Question: Can someone help me on the way with a 'SELECT' (or more if needed) and some php 'loops'. I've been trying to come up with a solution for 2 days now.
There's this 12 column grid I use which is 'movable' and 'resizable'. I store the data of it, such as , , , .
Here is an example of the database table 'elements':
'''
| id | page_id | element_type | element_x | element_y | width | height | element_content
----------------------------------------------------------------------------------------
| 45 | 1 | title | 0 | 0 | 12 | 1 | Content
| 70 | 1 | button | 6 | 2 | 6 | 1 | Content
| 23 | 1 | form | 4 | 1 | 4 | 1 | Content
| 55 | 1 | rich-textfield 0 | 1 | 4 | 1 | Content
| 101| 1 | gallery | 8 | 1 | 4 | 1 | Content
'''
As you can see the height doesn't matter because it's always '1'.
This example structure would show this in my resizable grid:

So far I got this to 'SELECT' the grid items:
'''
$id = 1;
$selectElements = $conn->prepare("SELECT * FROM 'elements' WHERE 'page_id' = :id");
$selectElements->bindParam(':id', $id, PDO::PARAM_STR);
$selectElements->execute();
'''
What I have in mind is something like
'''
foreach element_y
<div class="row">
// loop to loop thru all element_x's per element_y
</div>
endforeach
'''
Note that every element_y number needs to be outputted just one time each. so instead of:
0 - 1 - 1 - 1 - 2 it should be
Is it possible to make what I have in mind or am I thinking the complete wrong way? :) Highly appreciated!
P.S. If the question is not clear enough tell me, I will change my question!
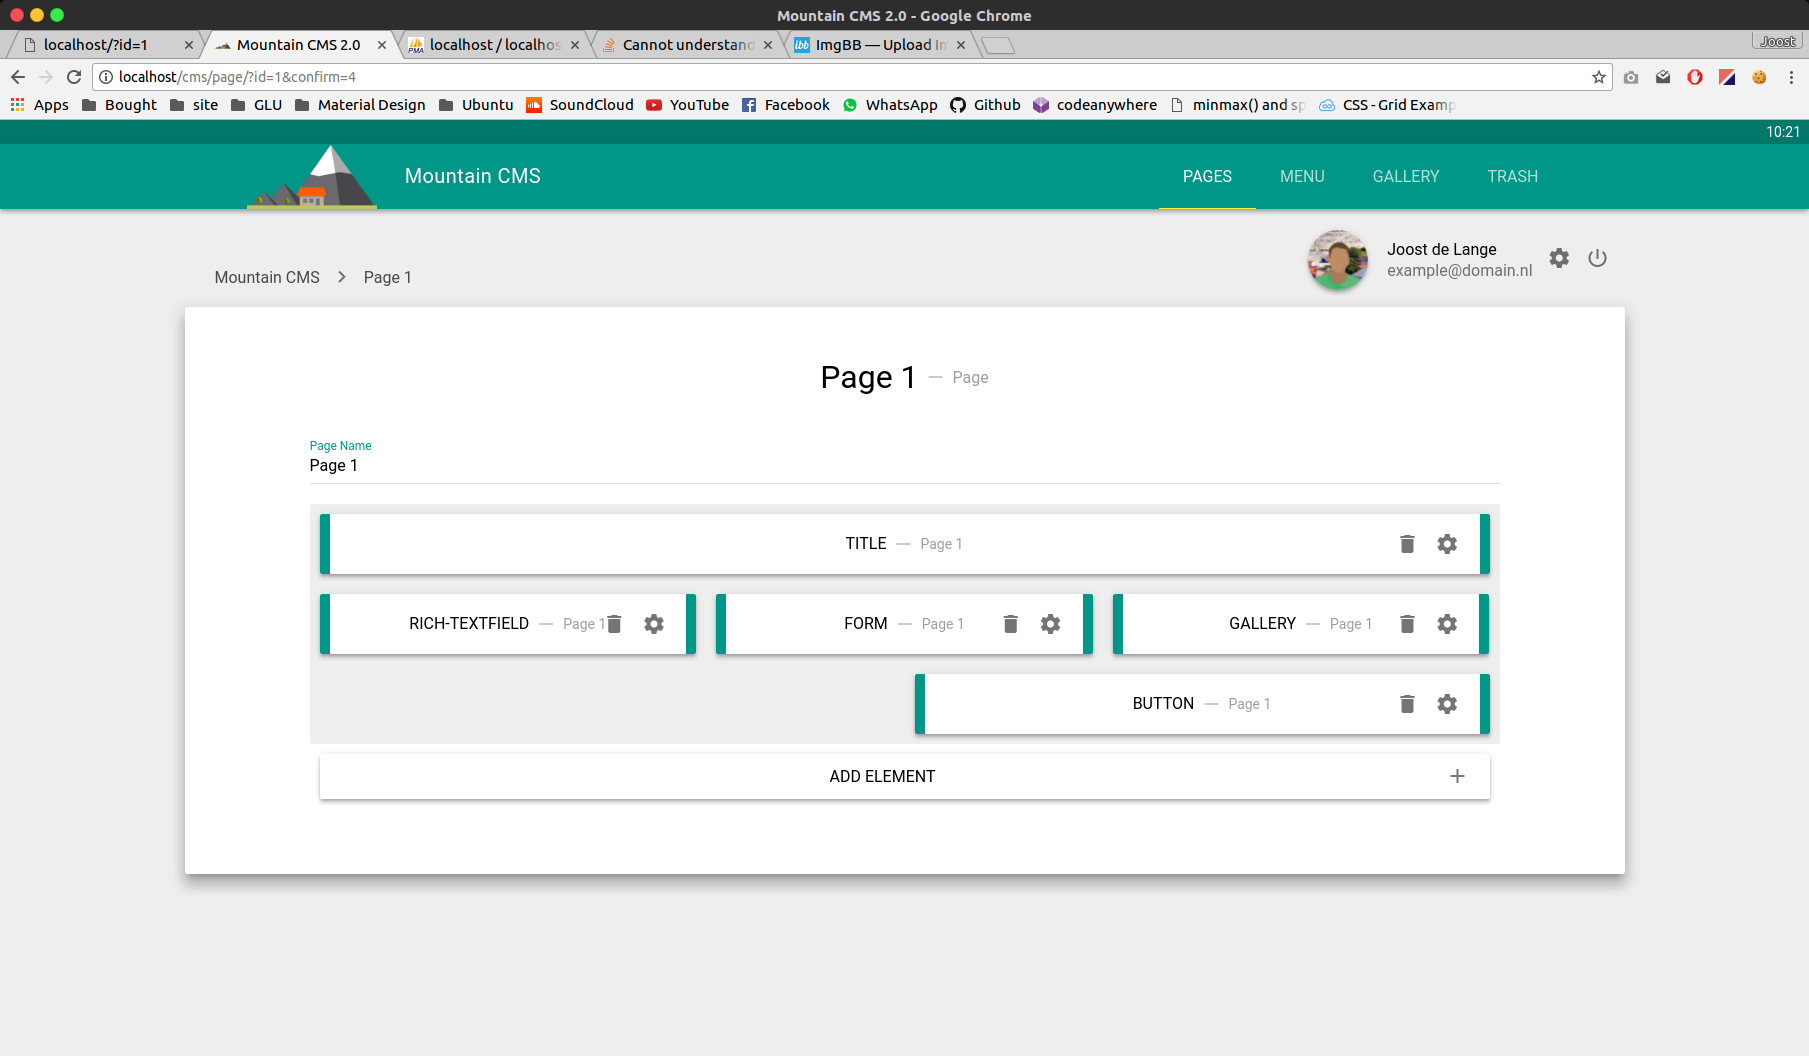
Answer: I'd suggest something along the lines of the following:
Make sure your SQL orders by 'element_y' and 'element_x':
'''
SELECT * FROM 'elements'
WHERE 'page_id' = :id
ORDER BY 'element_y' ASC, 'element_x' ASC
'''
That way, you'll be sure to have the correct order already.
Then, transform your array into a slightly different structure with something like this:
'''
$elements_grouped = [];
foreach ($elements as $key => $element) {
$elements_grouped[$element['element_y']][$key] = $element;
}
'''
That will put your elements in an array with 'element_y' keys holding their respective elements.
Then, you can loop over that, and in in a second loop loop over the elements (using your pseudocode):
'''
foreach elements_grouped as row
<div class="row">
foreach row as element
// output element
endforeach
</div>
endforeach
'''